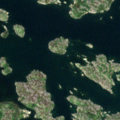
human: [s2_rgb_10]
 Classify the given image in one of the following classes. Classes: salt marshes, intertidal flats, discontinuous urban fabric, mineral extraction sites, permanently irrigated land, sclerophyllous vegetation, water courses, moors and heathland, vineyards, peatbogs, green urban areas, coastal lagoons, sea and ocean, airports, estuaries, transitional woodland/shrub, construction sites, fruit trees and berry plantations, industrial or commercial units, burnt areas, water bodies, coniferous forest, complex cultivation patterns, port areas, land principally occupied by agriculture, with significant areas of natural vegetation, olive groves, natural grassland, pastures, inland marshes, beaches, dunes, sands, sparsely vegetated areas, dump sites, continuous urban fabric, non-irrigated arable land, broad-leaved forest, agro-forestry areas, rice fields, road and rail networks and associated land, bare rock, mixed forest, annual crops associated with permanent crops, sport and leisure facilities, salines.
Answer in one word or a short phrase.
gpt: broad-leaved forest, bare rock, sea and ocean